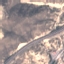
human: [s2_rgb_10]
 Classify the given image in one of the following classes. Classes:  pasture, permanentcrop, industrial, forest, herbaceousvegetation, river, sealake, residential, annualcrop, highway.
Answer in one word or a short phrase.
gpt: Highway